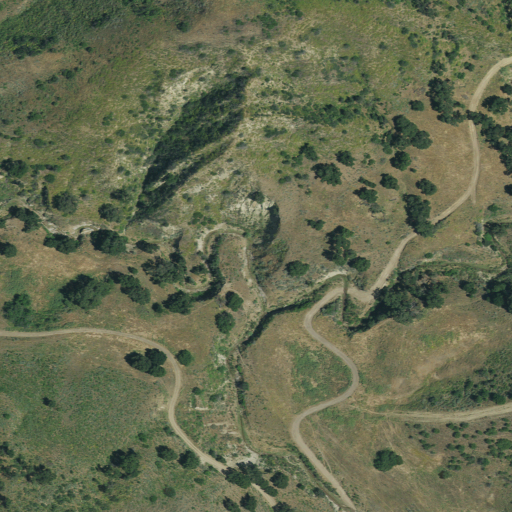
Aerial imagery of valley in California named Saltmarsh Canyon containing shrub, grassland, open development, mixed forest, and evergreen forest